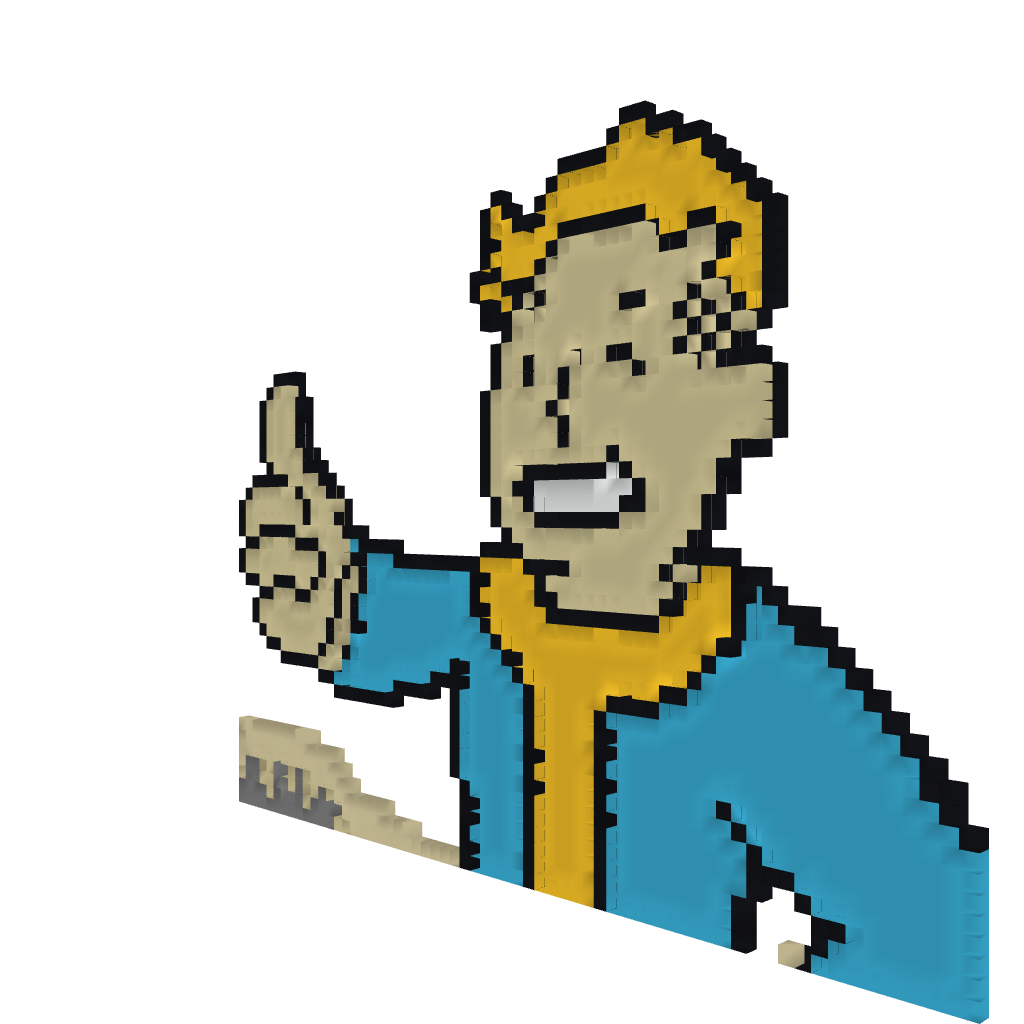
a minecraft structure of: Vault boy